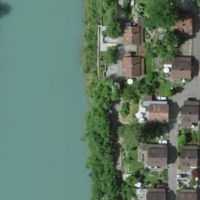
EUNIS habitat code: 54
Species observed at this site:
Vicia sepium